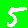
Digit: 5